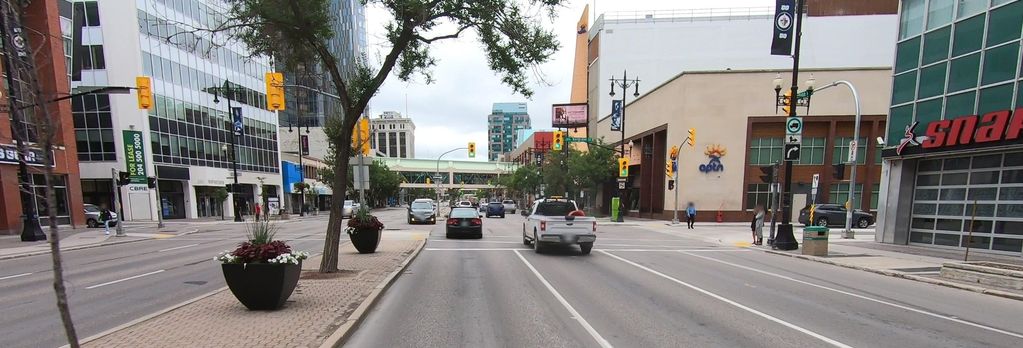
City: winnipeg